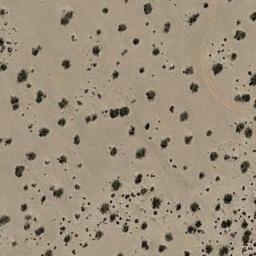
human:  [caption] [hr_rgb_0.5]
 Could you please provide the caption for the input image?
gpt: The chaparral is consist of some bushes on the desert .

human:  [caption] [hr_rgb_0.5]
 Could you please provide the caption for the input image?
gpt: Some small chaparrals grow in the desert and some roads go through the desert .

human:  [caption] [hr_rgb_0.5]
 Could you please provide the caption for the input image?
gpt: There are dozens of trees in this desert .

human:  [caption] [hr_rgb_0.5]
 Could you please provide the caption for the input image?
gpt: Chaparral is sparsely distributed on the sand .

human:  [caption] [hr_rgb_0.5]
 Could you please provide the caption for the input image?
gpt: The chaparral is scattered and sparse .